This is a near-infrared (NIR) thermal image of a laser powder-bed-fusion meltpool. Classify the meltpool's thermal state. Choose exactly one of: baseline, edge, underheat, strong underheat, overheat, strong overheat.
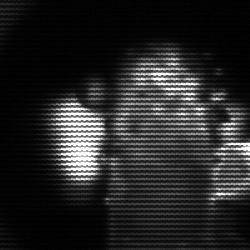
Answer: strong underheat